Question: In iOS 7 , I have used custom navigation bar here .
But the problem is How can I set the image as it is 320*64 but the navigation item iOS is allowing me is 44pixel .. I am able to add the image on navigation controller successfully but don't have any idea about this .

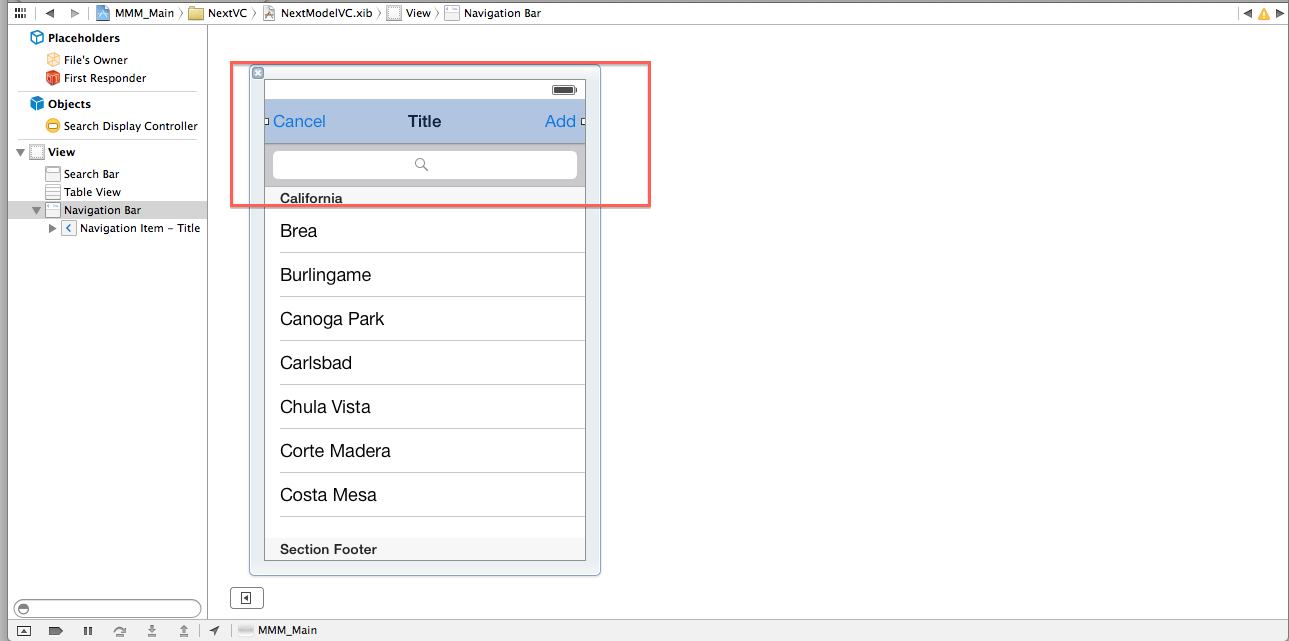
Answer: Its because Navigation bar is 44 pixel in height and status bar is 20 pixel in height. In IOS7 the status bar is now transparent, that means the navigation bar behind it shows through. In some cases, the background image for a navigation bar can extend up behind the status bar.
if you hide status bar in your application you will find that the navigation bar will be smaller in height. This <URL> has some nice discussion about this topic.